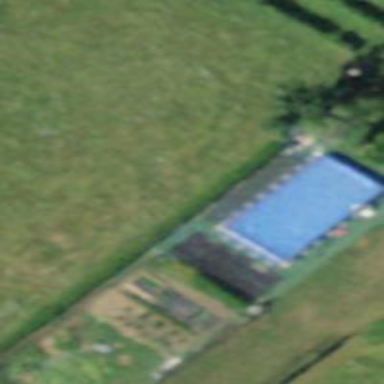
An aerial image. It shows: Swimming pool located in leisure land.